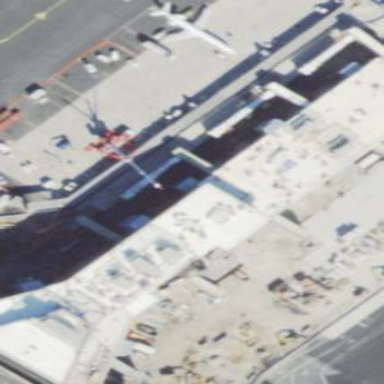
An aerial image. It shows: Airport terminal building.